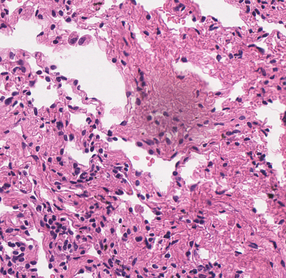
Tumor epithelial tissue: no
Tumor-associated stroma tissue: no
Normal tissue: yes